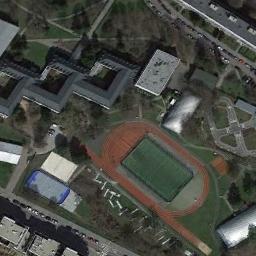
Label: ground_track_field